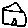
Label: house